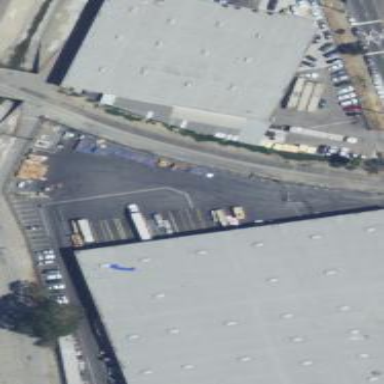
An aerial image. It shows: Warehouse building.